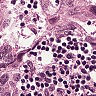
Metastatic tissue present: yes